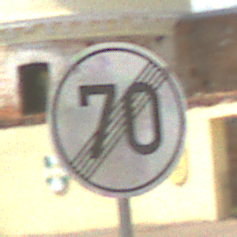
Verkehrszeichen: EndeGeschwindigkeit70
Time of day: Midday
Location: Outdoor (Suburban)
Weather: PartlyCloudy
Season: NotSpecified
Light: Natural